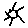
Label: sun